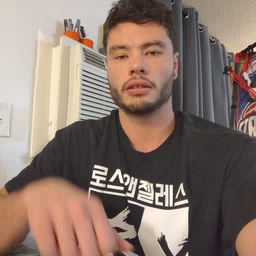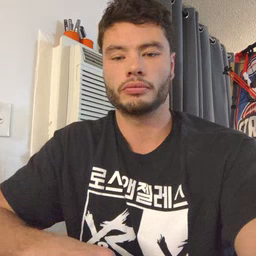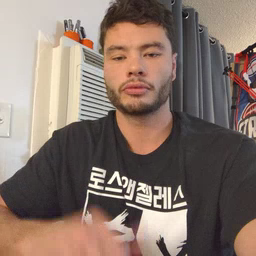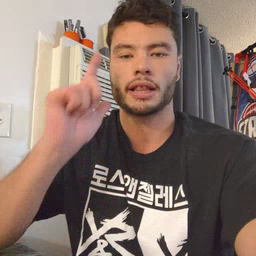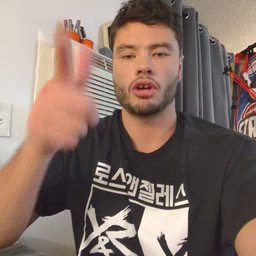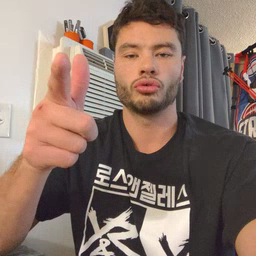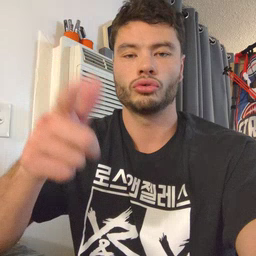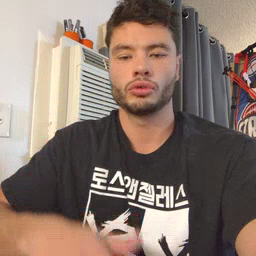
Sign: later